Question: I want to draw a pipeline image (below) like draw a line, that follow the mouse cursor. When I press down the left button,and move the mouse cursor,the pipeline image draw to the cursor position (Like bessel curve)
. How can I do that? Thank you!

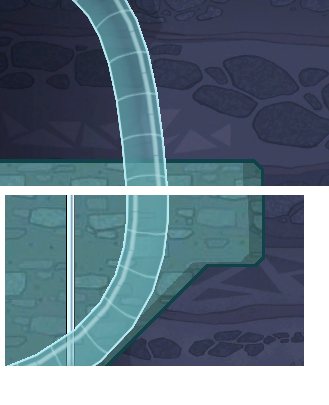
Answer: The red points connected by red lines represent your mouse points.
The green & blue lines are calculated to be parallel to the red mouse line with an offset of 15 pixels.
The green & blue lines form the outside of your tube.

I'll help you with the math, but styling your tube is up to you.
Requires some trigonometry...ready?
Given that your mouse travels along a polyline (a series of points connected by line segments). Your mouse points are the red line in the illustration.
At each point, calculate 2 points perpendicular to that point and on either side of that point.
When you connect these perpendicular points, they become the sides of your "tube". These are the green & blue lines on either side of the mouse line.
How:
Use Math.atan2 to calculate the angle of slope between [x1,y1] and [x2,y2].
'''
var dx=x2-x1;
var dy=y2-y1;
var originalAngle=Math.atan2(dy,dx);
'''
Use Math.cos/Math.sin to find 2 points perpendicular to [x1,y1]
'''
// a perpendicular angle is always 90 degrees different
// from the angle of the original line.
// (90 degrees == Math.PI/2 radians)
// let's subtract 90 degrees
var perpendicularAngle=originalAngle-Math.PI/2;
// let's get a perpendicular point that's
// 15 pixels away from [x1,y1]
var offsetLength=15;
// use cosine and sine to calculate that perpendicular point
var perpX1=x1+offsetLength*Math.cos(perpendicularAngle);
var perpY1=y1+offsetLength*Math.sin(perpendicularAngle);
// repeat to get the opposite perpendicular point
// This time add 90 degrees to the original angle.
var perpendicularAngle=originalAngle+Math.PI/2;
var perpX2=x1+offsetLength*Math.cos(perpendicularAngle);
var perpY2=y1+offsetLength*Math.sin(perpendicularAngle);
'''
One edge issue you must work around: If the angle of slope is either horizontal or vertical, the cosine/sine calculation won't work. Instead, just add/subtract the offset length to the point.
The math part is done!
Now just style the data-points as you desire. Maybe connect the perpendicular points on each side of the mouse line to form the sides of your tube. Apply some semi-transparent fill to allow the background to show through. Whatever your design requires.
Good luck with your project!